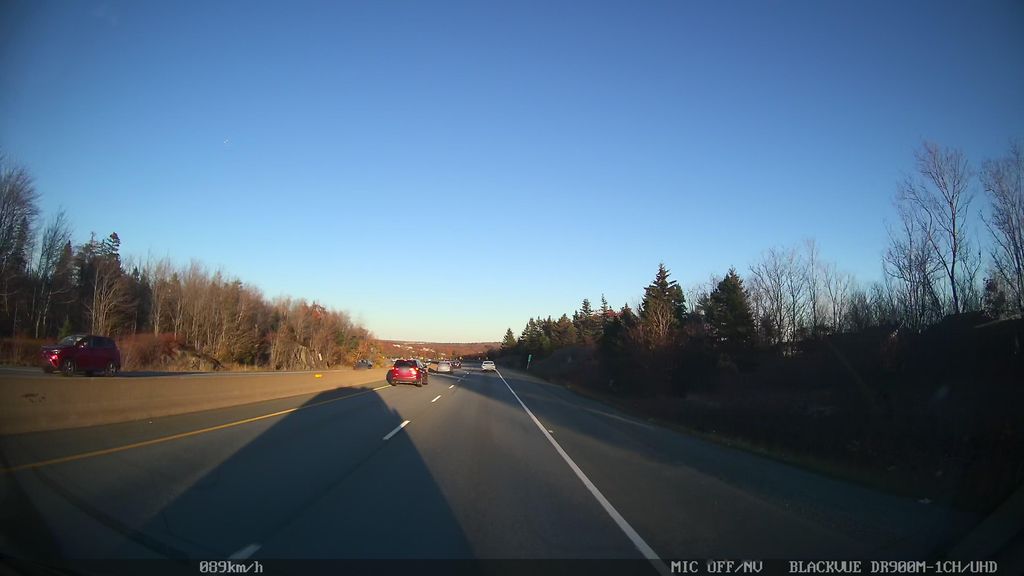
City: halifax